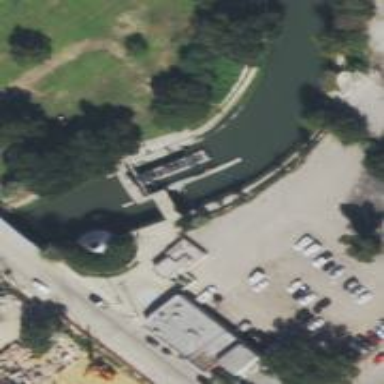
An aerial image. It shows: Canal.